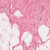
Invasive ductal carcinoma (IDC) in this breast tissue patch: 0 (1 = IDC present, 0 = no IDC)